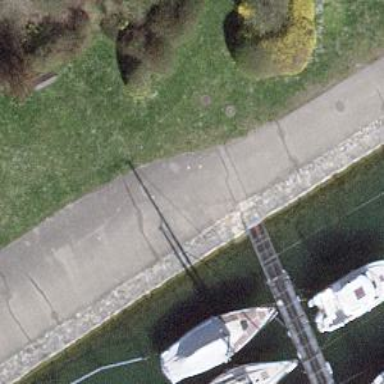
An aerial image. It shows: Man-made pier.